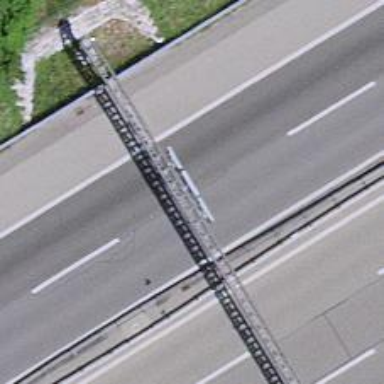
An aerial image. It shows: Gantry structure.